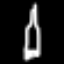
Label: fork